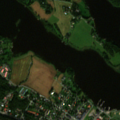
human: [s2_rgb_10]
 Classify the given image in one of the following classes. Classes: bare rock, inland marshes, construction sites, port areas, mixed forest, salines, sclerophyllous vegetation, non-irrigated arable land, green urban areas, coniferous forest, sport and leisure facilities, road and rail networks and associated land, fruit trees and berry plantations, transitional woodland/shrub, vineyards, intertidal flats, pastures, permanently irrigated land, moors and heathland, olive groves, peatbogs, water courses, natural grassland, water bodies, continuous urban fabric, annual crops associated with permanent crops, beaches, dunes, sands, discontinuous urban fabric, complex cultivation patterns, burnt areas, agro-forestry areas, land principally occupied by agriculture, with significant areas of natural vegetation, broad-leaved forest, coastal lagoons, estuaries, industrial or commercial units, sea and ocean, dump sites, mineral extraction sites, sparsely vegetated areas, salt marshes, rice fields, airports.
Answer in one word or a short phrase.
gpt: discontinuous urban fabric, land principally occupied by agriculture, with significant areas of natural vegetation, water bodies